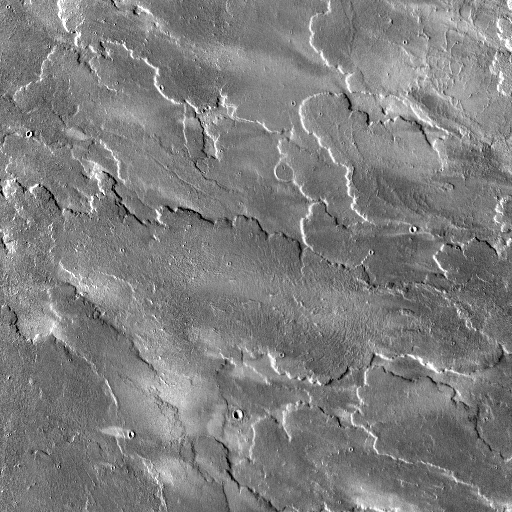
Crater classes present: Background, Other